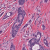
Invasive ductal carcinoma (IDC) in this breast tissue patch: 1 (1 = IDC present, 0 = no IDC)